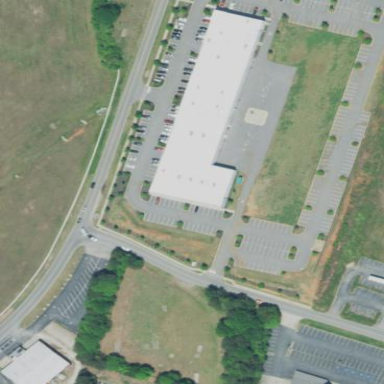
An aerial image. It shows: Industrial building.